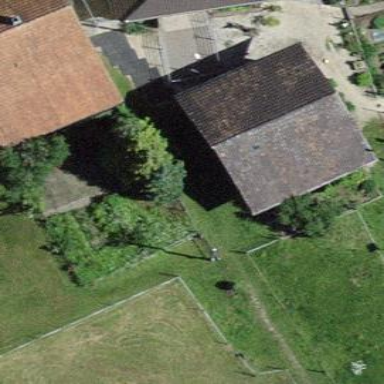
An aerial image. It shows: Rural barn.